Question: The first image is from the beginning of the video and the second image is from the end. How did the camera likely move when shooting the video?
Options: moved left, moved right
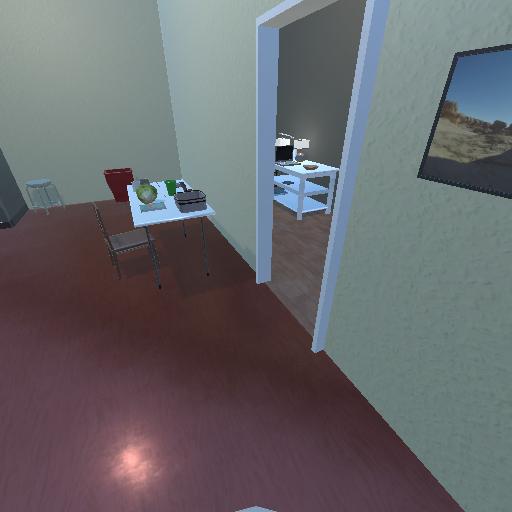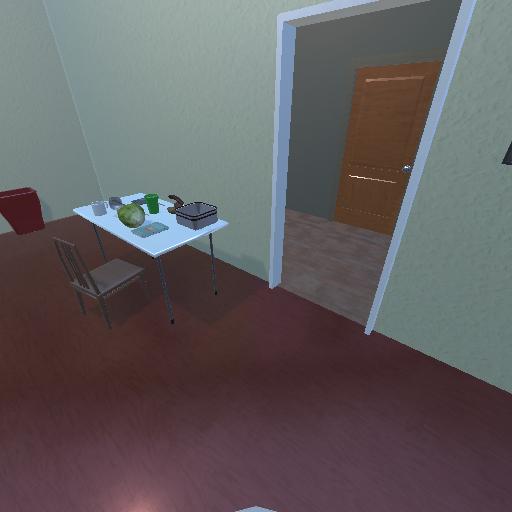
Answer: moved left